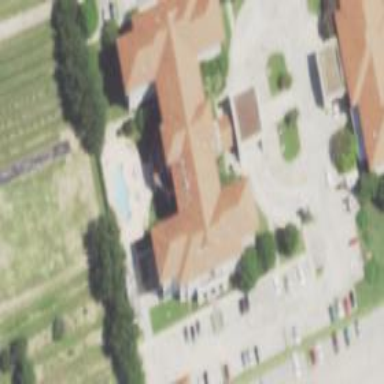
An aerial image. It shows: Hotel building.